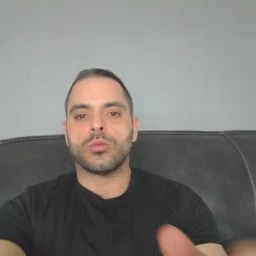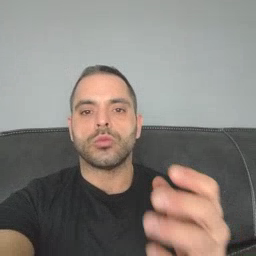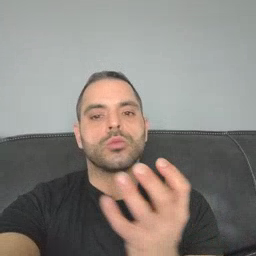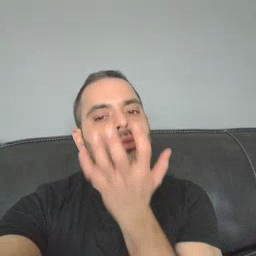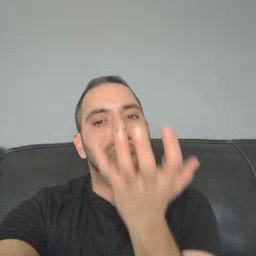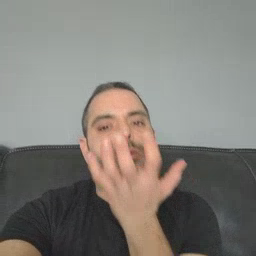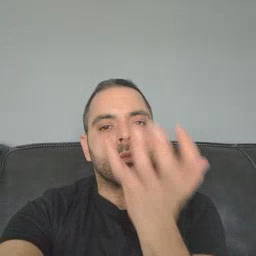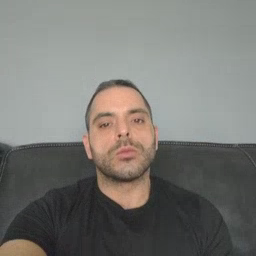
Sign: grass